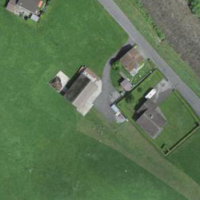
EUNIS habitat code: 25
Species observed at this site:
Prunus padus